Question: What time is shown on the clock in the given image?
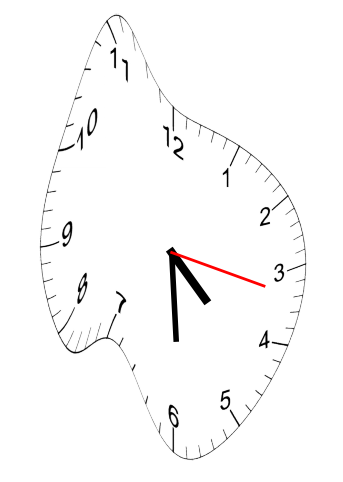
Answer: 04:29:17